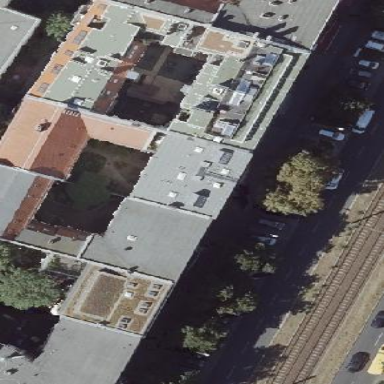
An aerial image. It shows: White apartment building with red gambrel roof made of roof tiles.